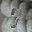
Label: 7